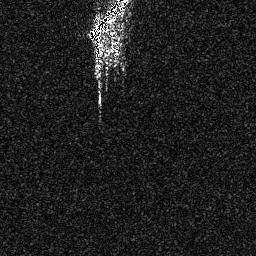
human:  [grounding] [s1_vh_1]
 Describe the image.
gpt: In the satellite image, there is  <ref>1 large ship </ref> <box>[[32, 0, 51, 17, 0]]</box> located at top.